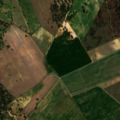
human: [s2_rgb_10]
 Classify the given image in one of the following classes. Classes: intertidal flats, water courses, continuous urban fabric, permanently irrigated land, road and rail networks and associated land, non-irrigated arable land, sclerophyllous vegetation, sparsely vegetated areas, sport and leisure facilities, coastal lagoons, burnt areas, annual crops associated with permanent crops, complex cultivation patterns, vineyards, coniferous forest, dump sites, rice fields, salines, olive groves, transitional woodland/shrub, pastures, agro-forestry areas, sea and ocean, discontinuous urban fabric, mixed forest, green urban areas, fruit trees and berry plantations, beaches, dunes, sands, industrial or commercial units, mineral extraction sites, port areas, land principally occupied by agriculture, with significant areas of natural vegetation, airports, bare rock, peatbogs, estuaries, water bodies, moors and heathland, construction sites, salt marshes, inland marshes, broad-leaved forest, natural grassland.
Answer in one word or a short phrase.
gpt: non-irrigated arable land, agro-forestry areas, transitional woodland/shrub